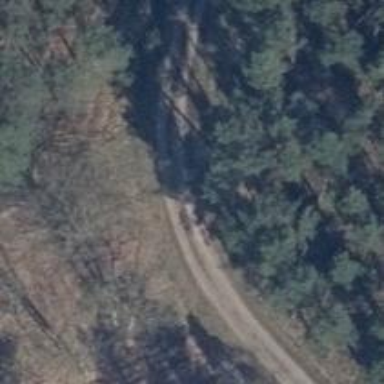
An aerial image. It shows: Paved track with grade1 tracktype.